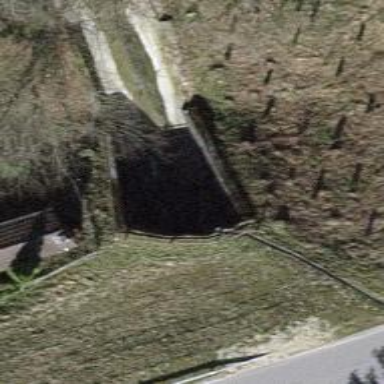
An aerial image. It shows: Culvert tunnel.